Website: walmart
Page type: billing-address
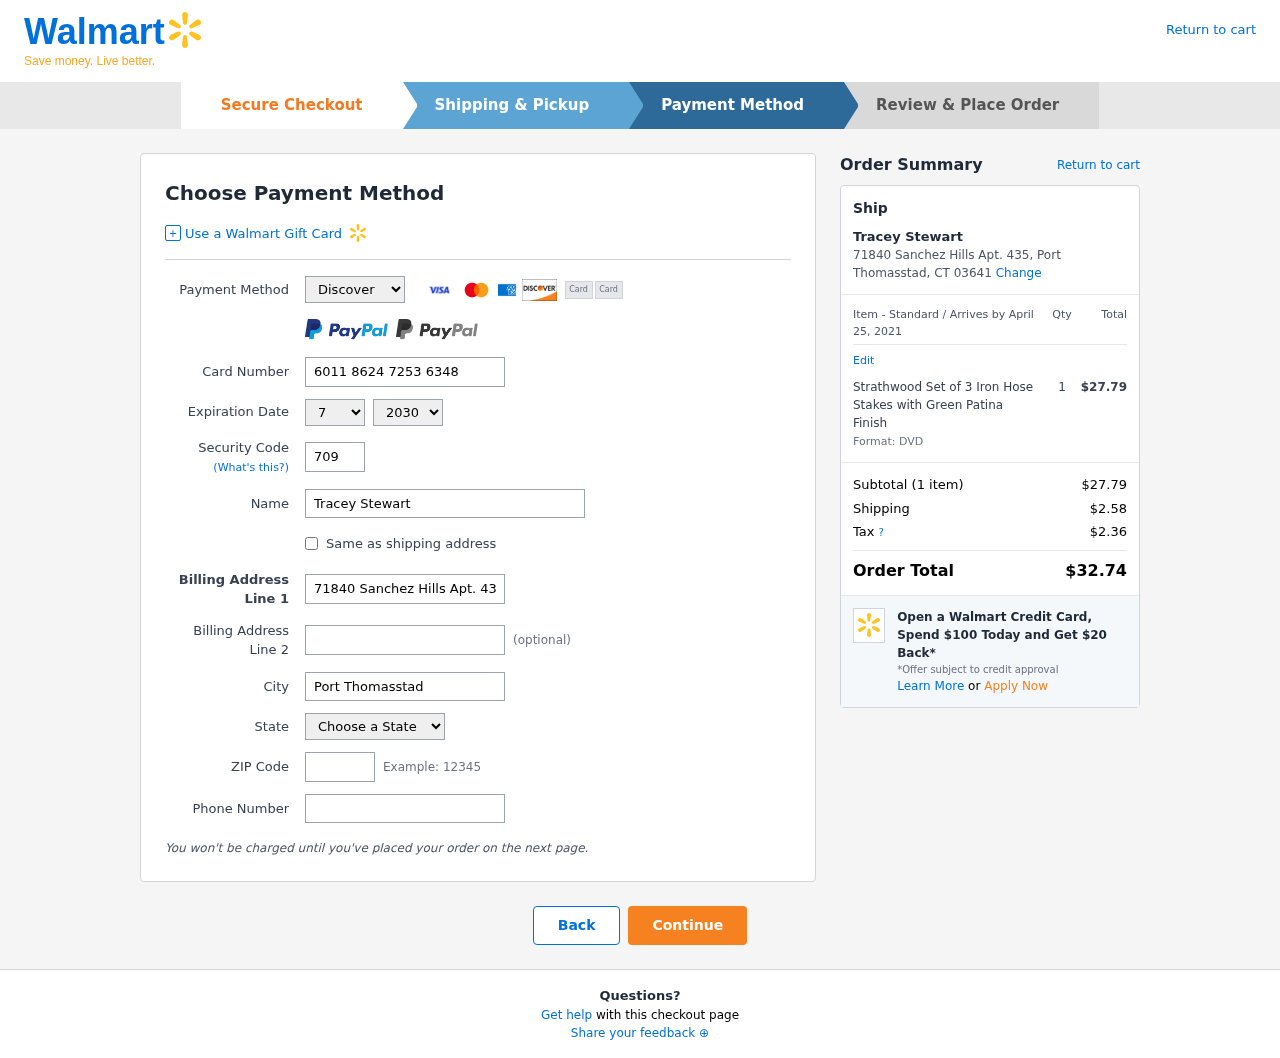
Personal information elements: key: PII_CARD_CVV
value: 709
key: PII_CARD_EXPIRY_MONTH
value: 07
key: PII_CARD_EXPIRY_YEAR
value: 30
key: PII_CARD_NUMBER
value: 6011 8624 7253 6348
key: PII_CARD_TYPE
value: Discover
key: PII_CITY
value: Port Thomasstad
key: PII_CITY_STATE_ZIP
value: Port Thomasstad, CT 03641
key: PII_FULLNAME
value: Tracey Stewart
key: PII_PHONE
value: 8509777254
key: PII_POSTCODE
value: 03641
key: PII_STATE
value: Connecticut
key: PII_STREET
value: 71840 Sanchez Hills Apt. 435
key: PII_FULLNAME2
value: Tracey Stewart
Product elements: key: PRODUCT1_NAME
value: Strathwood Set of 3 Iron Hose Stakes with Green Patina Finish
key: PRODUCT1_PRICE
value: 27.79
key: PRODUCT1_QUANTITY
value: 1
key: PRODUCT1_DESC
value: Format: DVD
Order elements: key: ORDER_DELIVERY_DATE
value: April 25, 2021
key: ORDER_NUM_ITEMS
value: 1
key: ORDER_SUBTOTAL
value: $27.79
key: ORDER_SHIPPING_COST
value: $2.58
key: ORDER_TAX
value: $2.36
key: ORDER_TOTAL
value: $32.74